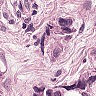
Metastatic tissue present: yes